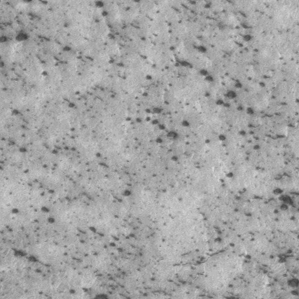
Label: frost